Field crop: maize
Growth stage: 2
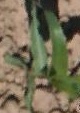
Species: maize